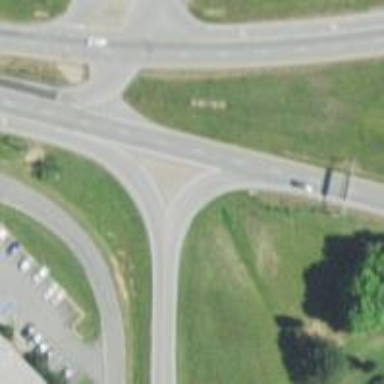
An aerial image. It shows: Trunk link road with asphalt surface.